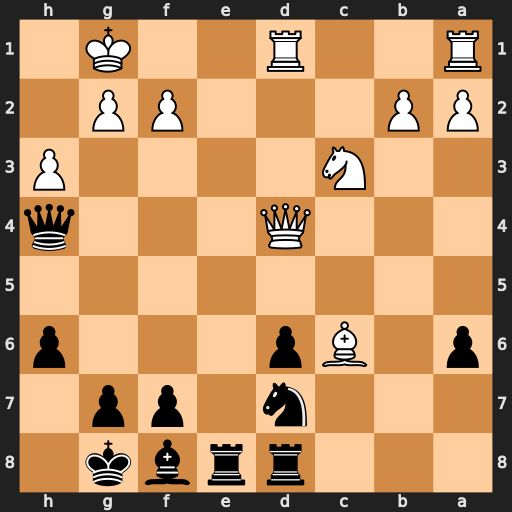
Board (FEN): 3rrbk1/3n1pp1/p1Bp3p/8/3Q3q/2N4P/PP3PP1/R2R2K1
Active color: b
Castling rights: -
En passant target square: -
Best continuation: Re1+ Rxe1 Qxd4